Question:
The change in digit should be like airport timer .
could someone give me some pointer where to start.
I am interested in the animation,changing of the time like flipboard(???).
Thanks in advance.
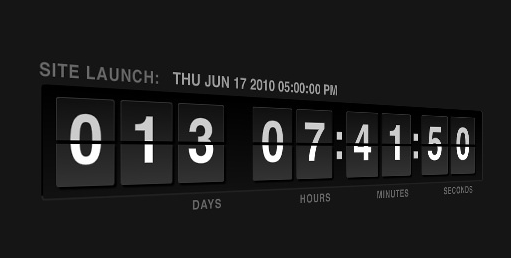
Answer: You will need separate images of the top and bottom half of all the digits.
Then, to create an animated flip, you'll need a <URL>, that scales a view's height from 100% to 0% with pivotY at the bottom.
Then, for each shown digit, you'll need 4 views like so:

Two views at the front are currently visible and show the 2 parts of '0'. The other two views (I colored them differently to make sure it's 2 views) lay behind and already hold the next digit (note, that they also must have visibility="visible" they just have to be behind in z-level.
Now, to switch, apply the animation to the upper front view (holding the upper part of '0'). The animation makes it shrink, simulating a flip and at the same time, the upper part of '1' becomes visible. When the animation is done, apply the same animation to the lower front view, this hides the lower part of "0" and makes the lower part of "1" visible.
When the second animation is done, move the views holding the "0" parts behind the now visible views holding "1" by changing it's z-level, load the next digit's images (in this case "2") and reset the height to the original height again.